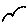
Label: bird